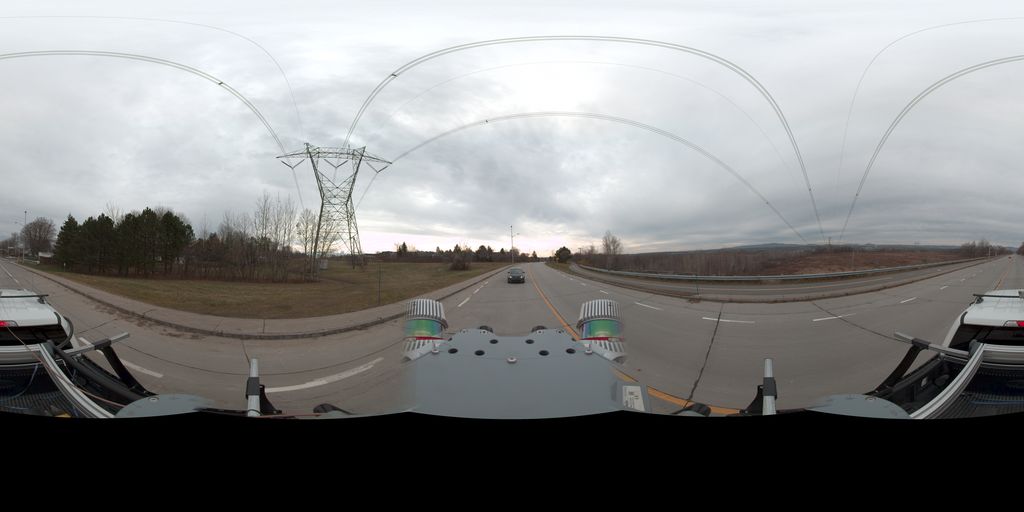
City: quebec_city